Aerial crown-view tile of a tropical tree (Barro Colorado Island, Panama), acquired 20250616:
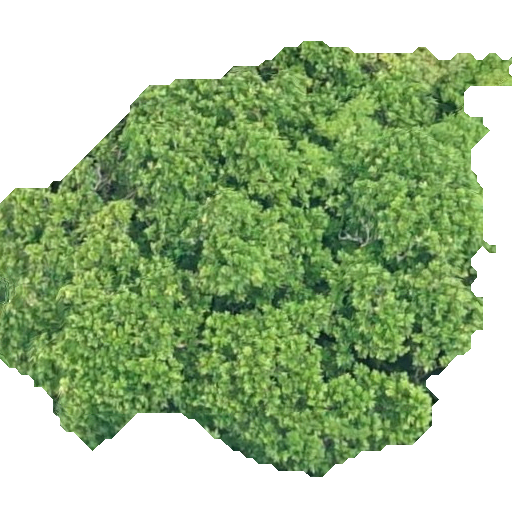
Species: Anacardium excelsum
GBIF accepted scientific name: Anacardium excelsum
Crown area: 235.92 m²